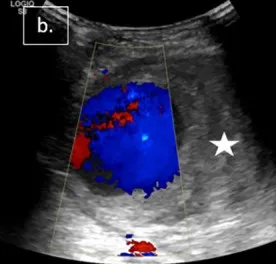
(a, b) USG shows a large pseudoaneurysm (PSA) with to and fro flow on color Doppler within the aneurysmal sac.
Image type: radiology (ultrasound)